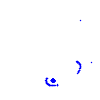
Particle: pion